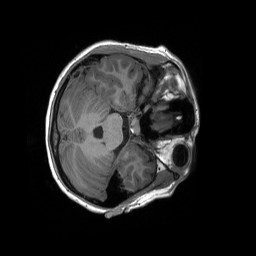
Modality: T1w
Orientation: axial
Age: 14
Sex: female
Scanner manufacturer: siemens
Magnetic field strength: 3 T
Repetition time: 2.3 s
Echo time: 0.00232 s